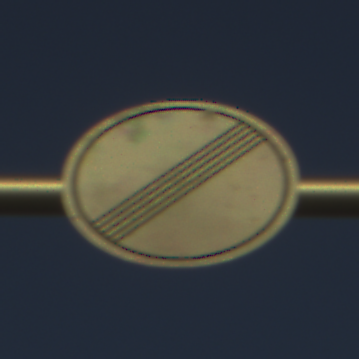
Verkehrszeichen: EndeSaemtlicherBegrenzungen
Umgebung: Outdoor, Nature
Tageszeit: SunriseSunset
Wetter: Clear
Licht: Natural
Jahreszeit: NotSpecified
Kontrast: LowContrast